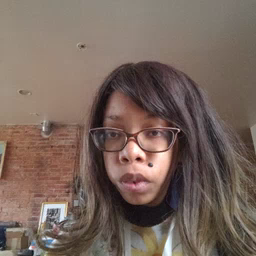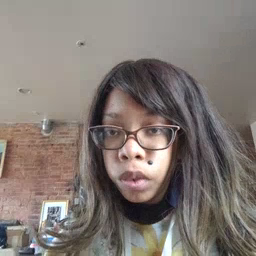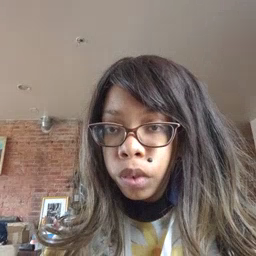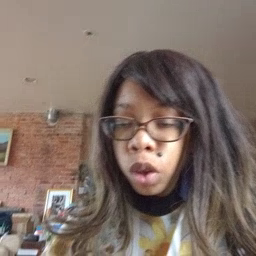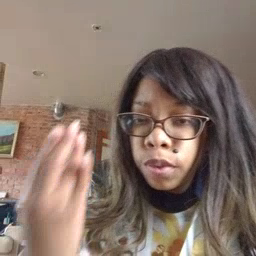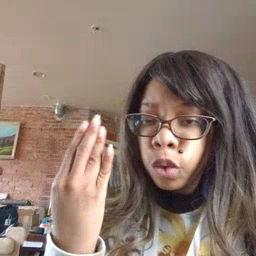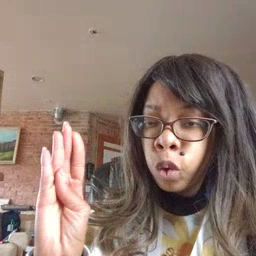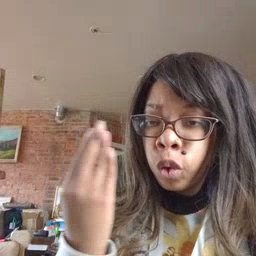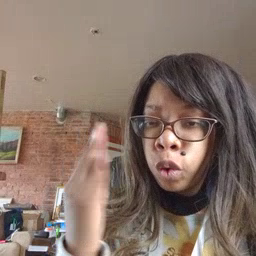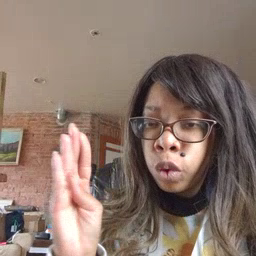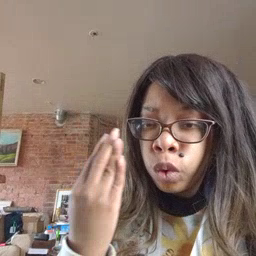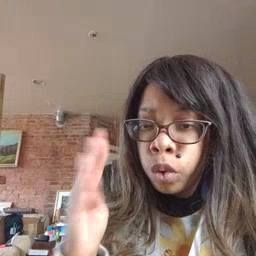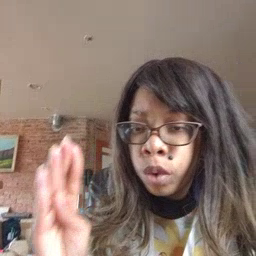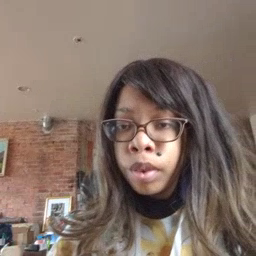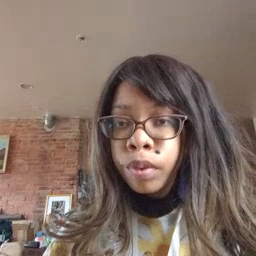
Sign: blue